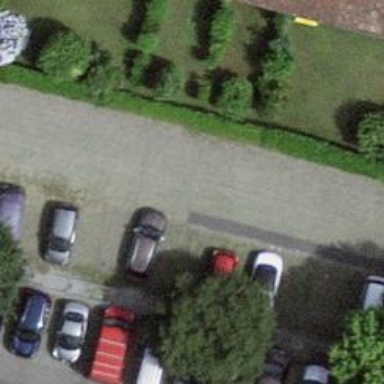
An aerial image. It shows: Parking aisle with grass paver surface.